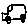
Label: car